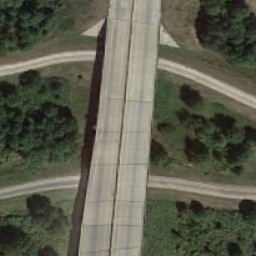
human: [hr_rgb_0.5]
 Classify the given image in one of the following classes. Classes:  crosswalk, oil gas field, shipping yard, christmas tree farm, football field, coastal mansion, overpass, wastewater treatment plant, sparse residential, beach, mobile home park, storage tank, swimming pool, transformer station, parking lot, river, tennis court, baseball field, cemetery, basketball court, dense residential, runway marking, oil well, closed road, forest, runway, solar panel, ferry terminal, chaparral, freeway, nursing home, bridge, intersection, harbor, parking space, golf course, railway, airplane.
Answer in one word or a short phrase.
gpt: overpass